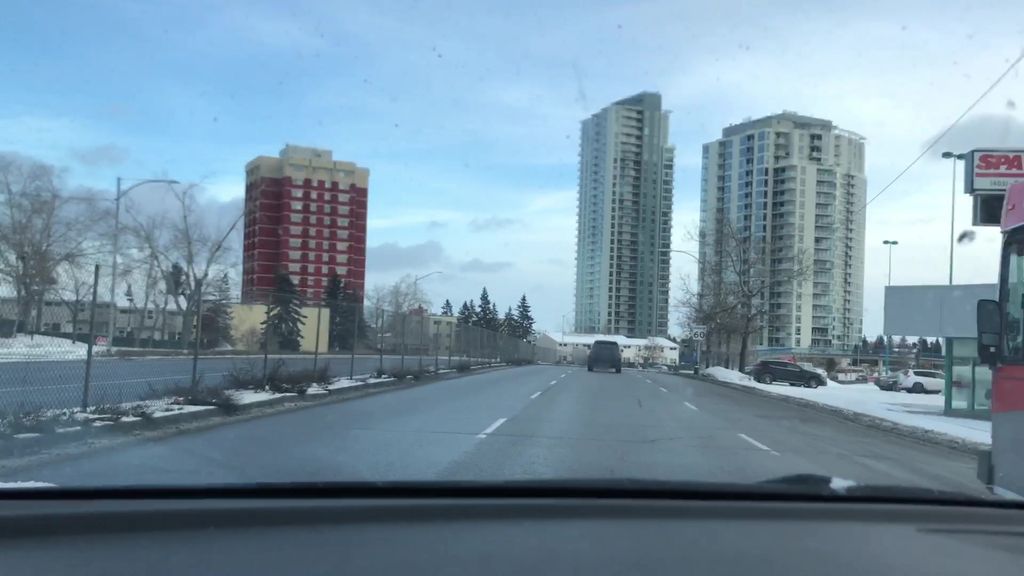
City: calgary